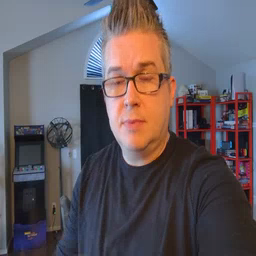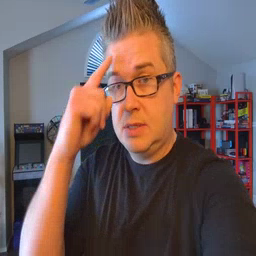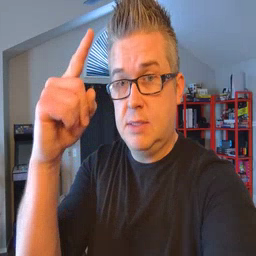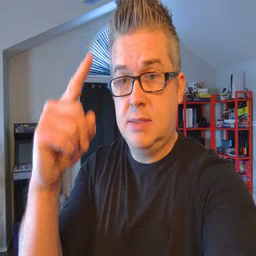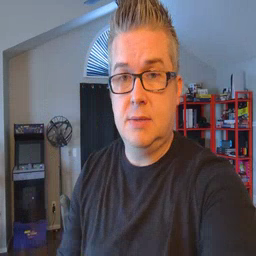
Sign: penny